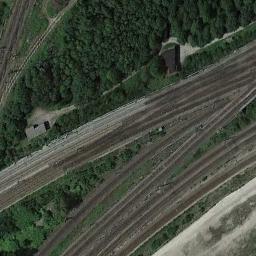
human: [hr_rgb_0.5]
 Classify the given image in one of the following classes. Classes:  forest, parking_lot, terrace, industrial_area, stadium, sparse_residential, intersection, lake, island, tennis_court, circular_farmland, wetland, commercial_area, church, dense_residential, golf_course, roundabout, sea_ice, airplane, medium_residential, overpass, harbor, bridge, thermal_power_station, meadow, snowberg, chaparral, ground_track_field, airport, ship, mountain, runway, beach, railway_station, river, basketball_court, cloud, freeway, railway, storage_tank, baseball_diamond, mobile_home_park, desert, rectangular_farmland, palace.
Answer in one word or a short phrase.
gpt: railway